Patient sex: F
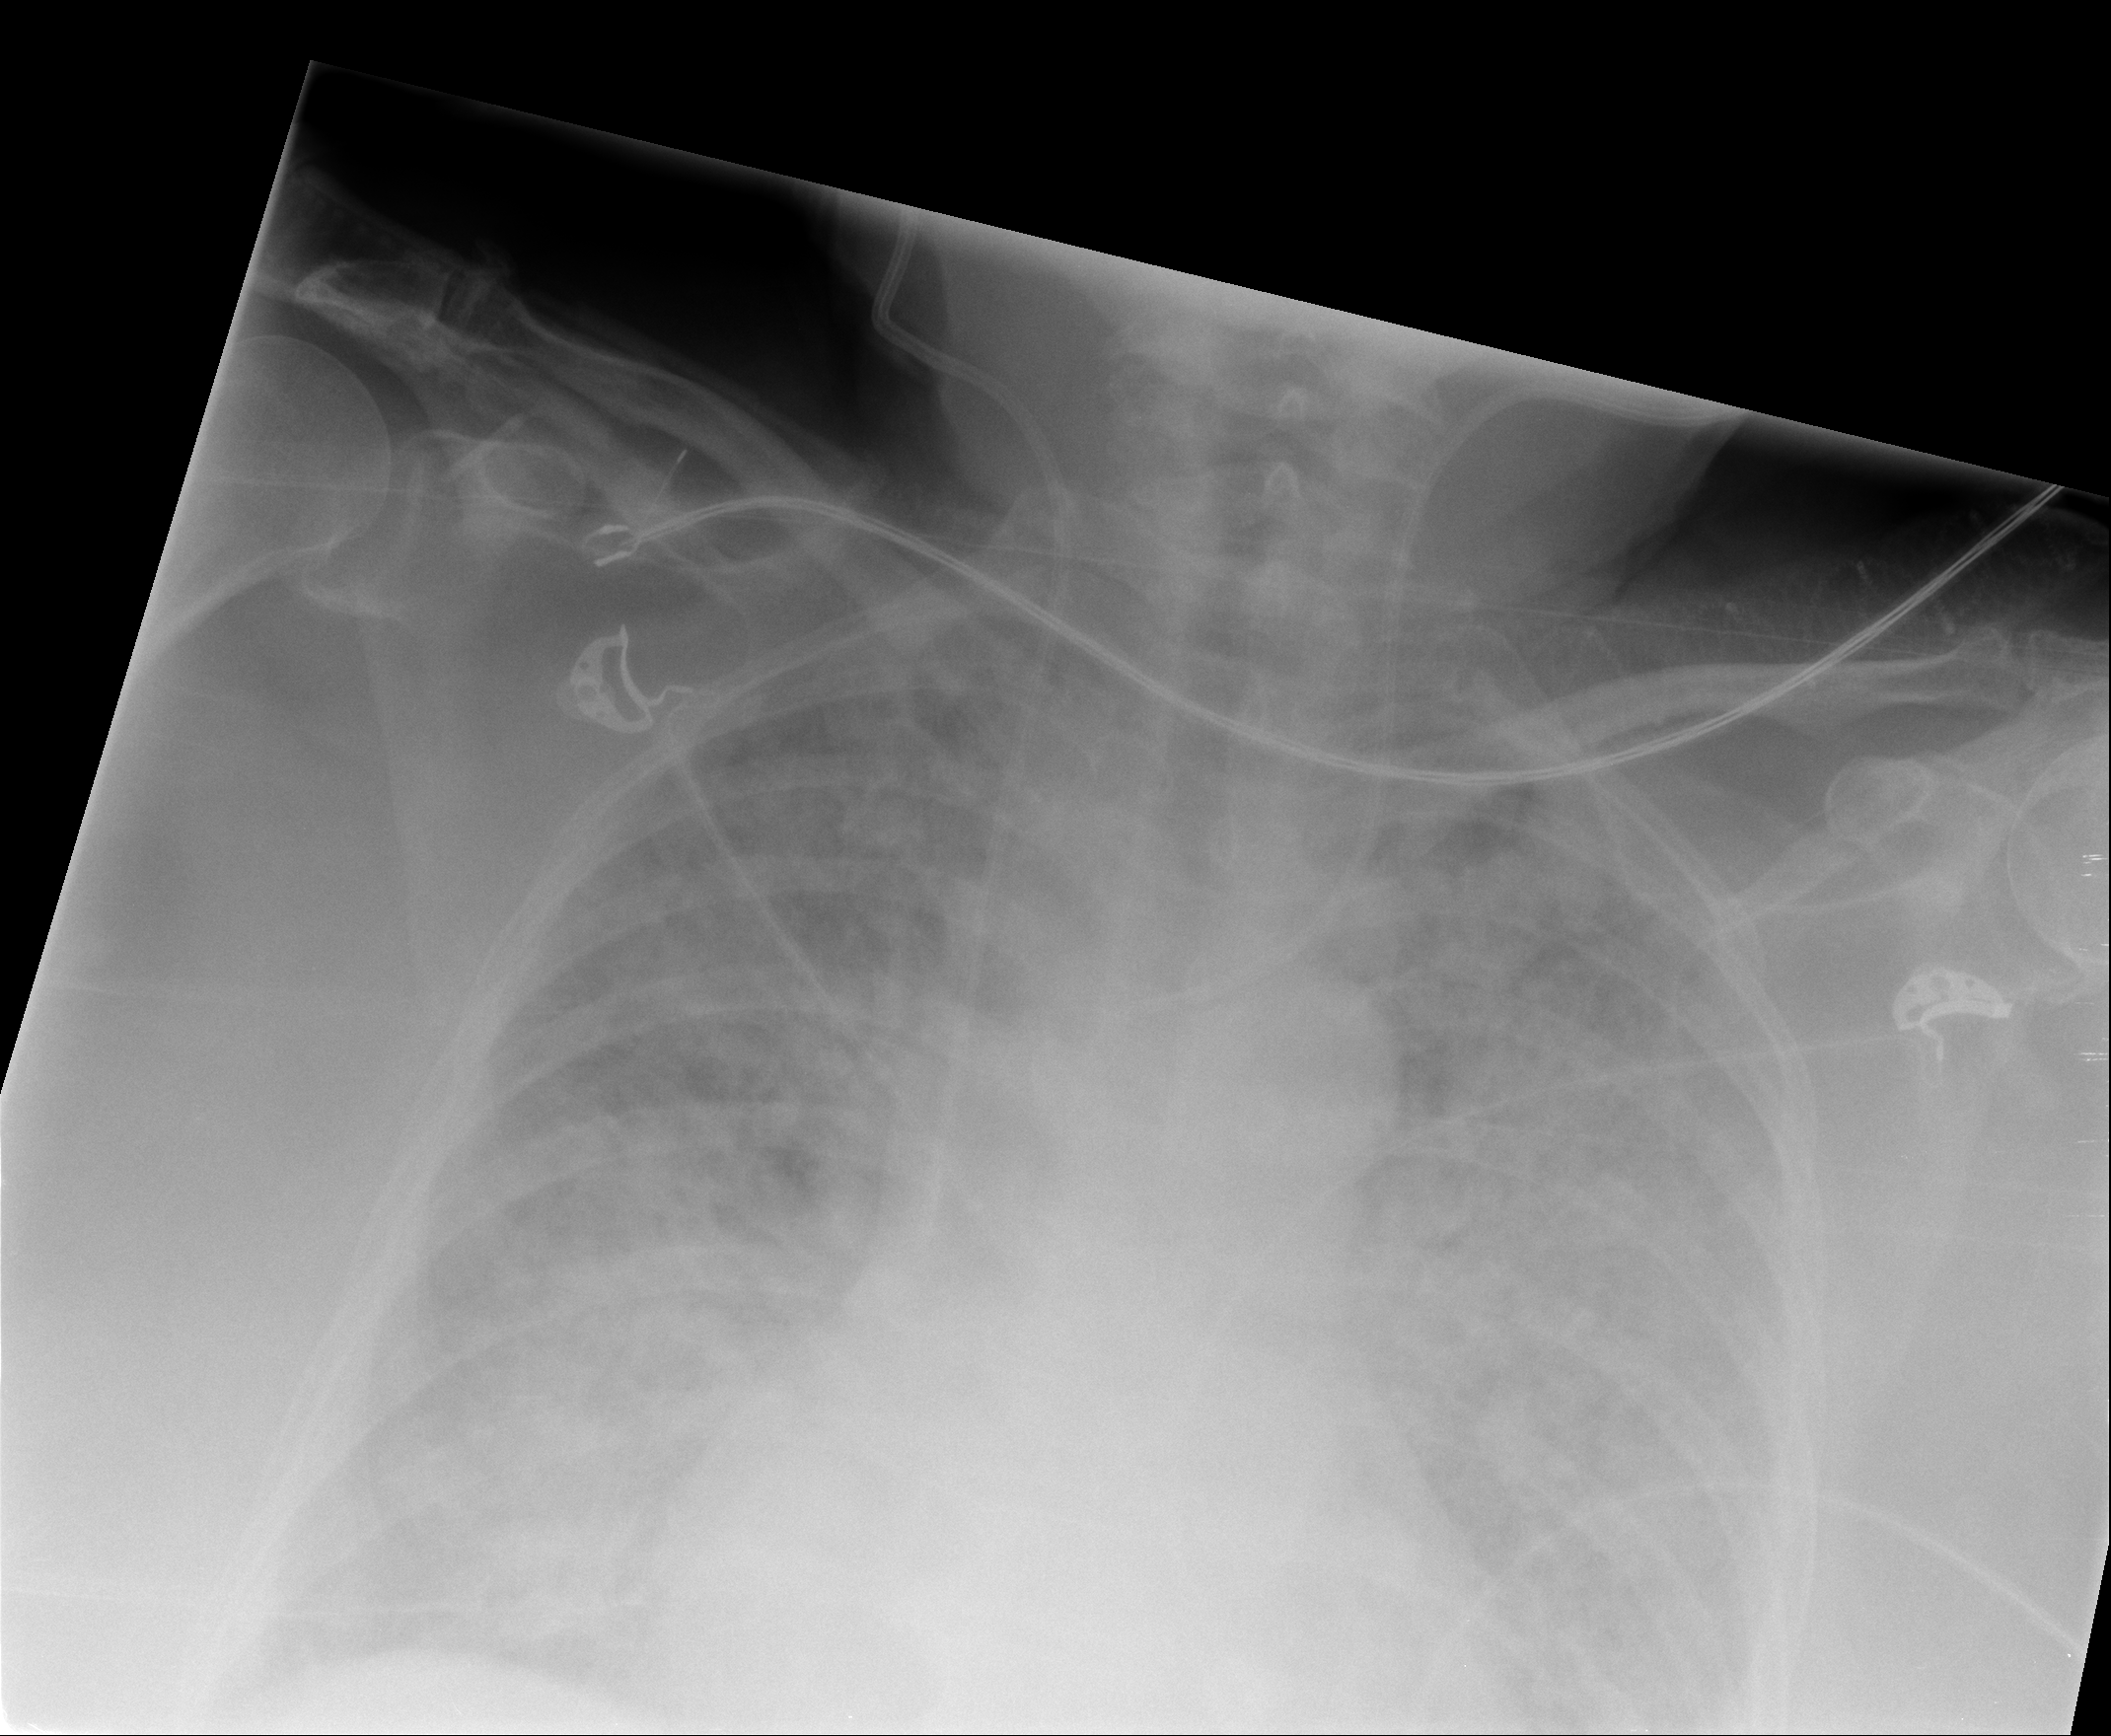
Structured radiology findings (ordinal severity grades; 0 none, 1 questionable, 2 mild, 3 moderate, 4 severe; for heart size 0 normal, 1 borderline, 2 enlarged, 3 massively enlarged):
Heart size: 2
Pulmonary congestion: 2
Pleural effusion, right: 2
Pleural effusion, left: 0
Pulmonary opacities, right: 4
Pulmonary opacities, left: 4
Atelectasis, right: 3
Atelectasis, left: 3